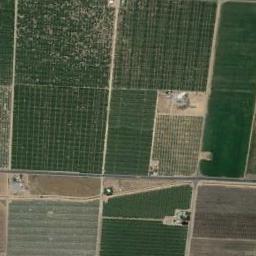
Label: rectangular_farmland